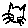
Label: cat